Field crop: maize
Growth stage: 2
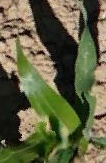
Species: maize